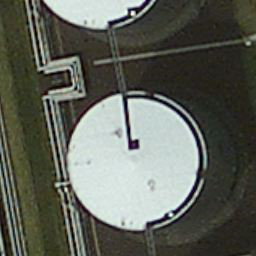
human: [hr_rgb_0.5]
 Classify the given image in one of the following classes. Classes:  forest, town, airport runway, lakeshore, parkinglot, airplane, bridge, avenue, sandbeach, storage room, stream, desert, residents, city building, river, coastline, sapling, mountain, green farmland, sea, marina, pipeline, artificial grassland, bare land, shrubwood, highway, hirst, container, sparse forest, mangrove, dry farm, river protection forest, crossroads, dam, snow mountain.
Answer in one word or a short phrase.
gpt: storage room